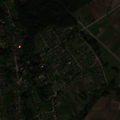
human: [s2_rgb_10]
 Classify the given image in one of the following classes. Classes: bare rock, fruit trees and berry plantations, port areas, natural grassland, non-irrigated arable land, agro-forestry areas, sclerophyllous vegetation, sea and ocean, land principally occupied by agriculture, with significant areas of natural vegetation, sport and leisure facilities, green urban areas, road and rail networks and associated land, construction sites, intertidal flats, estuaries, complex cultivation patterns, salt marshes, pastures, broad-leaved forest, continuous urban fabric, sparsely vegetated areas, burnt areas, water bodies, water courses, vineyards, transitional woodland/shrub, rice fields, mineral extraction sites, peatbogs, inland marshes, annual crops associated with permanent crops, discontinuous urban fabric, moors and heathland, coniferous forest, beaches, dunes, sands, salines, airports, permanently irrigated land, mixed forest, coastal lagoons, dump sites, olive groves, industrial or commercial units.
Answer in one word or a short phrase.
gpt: discontinuous urban fabric, non-irrigated arable land, pastures, land principally occupied by agriculture, with significant areas of natural vegetation, broad-leaved forest